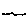
Label: line